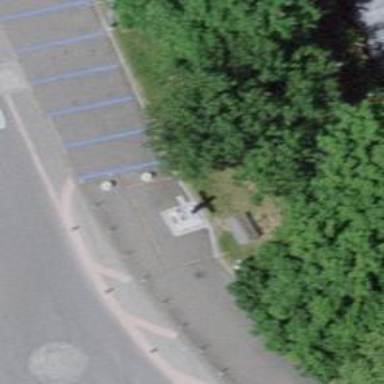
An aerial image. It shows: Charging station.